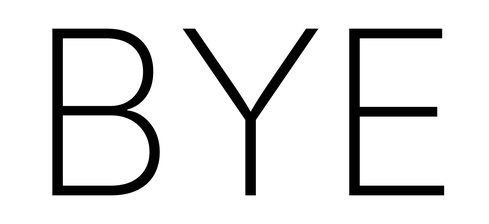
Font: Inter_ExtraLight